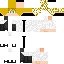
A male human skin with medium skin, wearing blonde long hair dressed in a yellow hoodie and black pants, featuring a closed mouth.